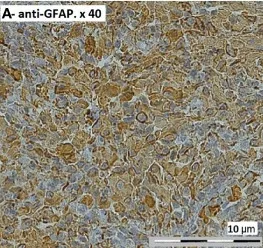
Pathological findings on the tumor. (A) Focal positivity of the tumor cells to anti-GFAP (glial fibrillary acidic protein). Immunohistochemistry, anti-GFAP, x40 magnification.
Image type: pathology (immunostaining)